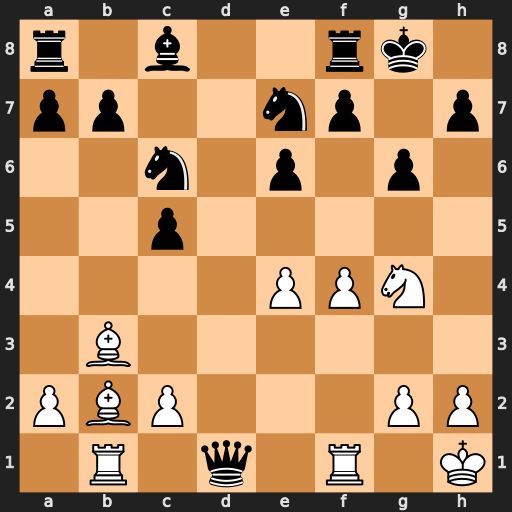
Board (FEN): r1b2rk1/pp2np1p/2n1p1p1/2p5/4PPN1/1B6/PBP3PP/1R1q1R1K
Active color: w
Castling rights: -
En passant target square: -
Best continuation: Nh6#